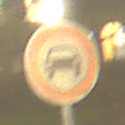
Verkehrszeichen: VerbotKraftwagen
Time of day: Night
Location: Outdoor (Urban)
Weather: Overcast
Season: NotSpecified
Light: Artificial